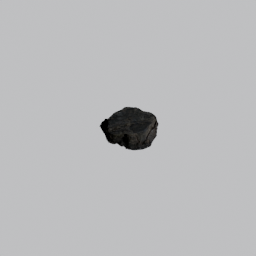
Label: nature